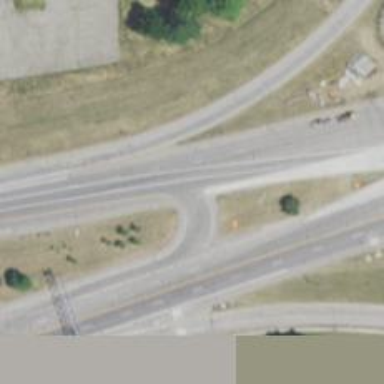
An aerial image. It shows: Primary link highway.